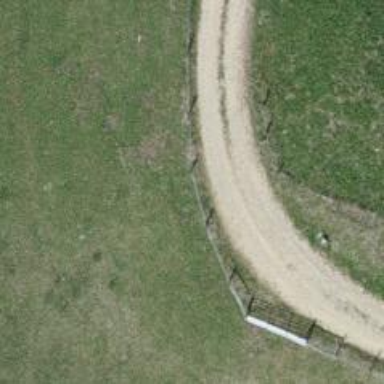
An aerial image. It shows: Track with grade3 tracktype.